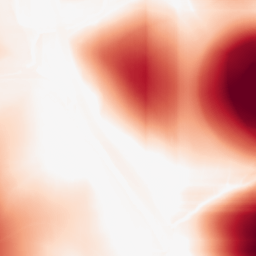
Category: morphological
Decomposition family: rolling_ball
Decomposition parameters: radius: 100
Upsampling method: quintic
Upsampling parameters: scale: 8
Upsampling scale: 8